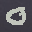
Label: 0